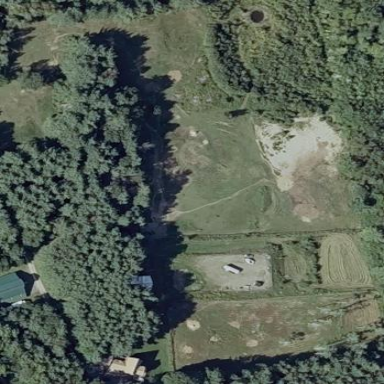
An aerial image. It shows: Farmyard area.